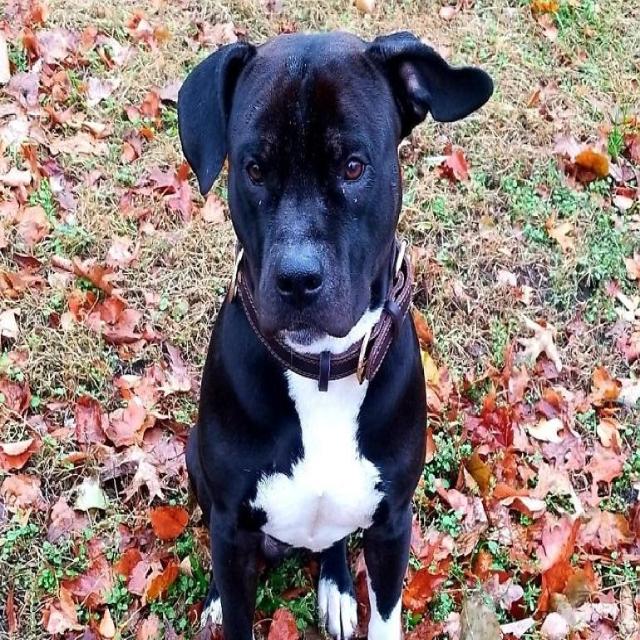
Healthy canine skin — no visible lesions, inflammation, or abnormalities. The skin and coat appear normal.